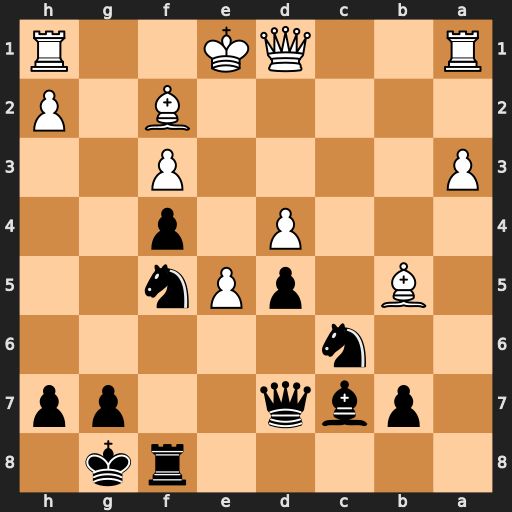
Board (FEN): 5rk1/1pbq2pp/2n5/1B1pPn2/3P1p2/P4P2/5B1P/R2QK2R
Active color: b
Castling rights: KQ
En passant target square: -
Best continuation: Ba5+ Kf1 Ne3+ Bxe3 Qh3+